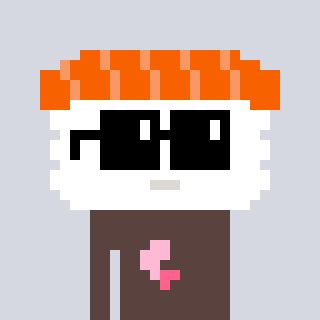
a pixel art character with square black sunglasses, a nigiri-shaped head and a darkbrown-colored body on a cool background